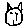
Label: cat